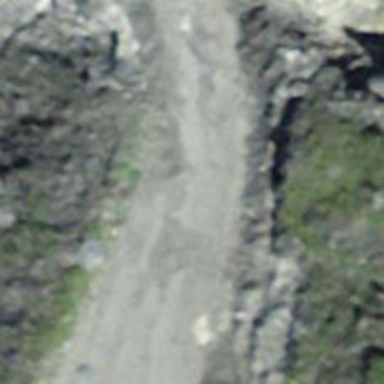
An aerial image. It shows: Service road on paved bridge with top-grade track surface.